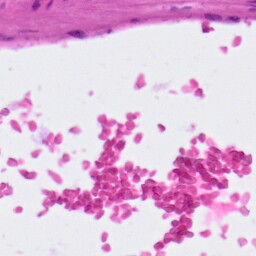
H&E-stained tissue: Lung